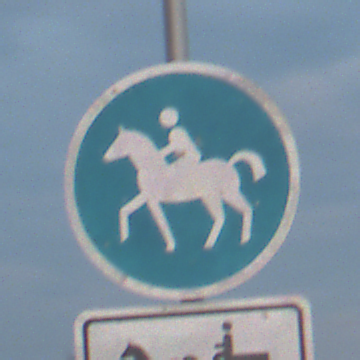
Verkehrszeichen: Reitweg
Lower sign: MehrspurigeFahrzeugeFrei9
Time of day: SunriseSunset
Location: Outdoor (Nature)
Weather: PartlyCloudy
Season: NotSpecified
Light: Natural